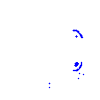
Particle: pion